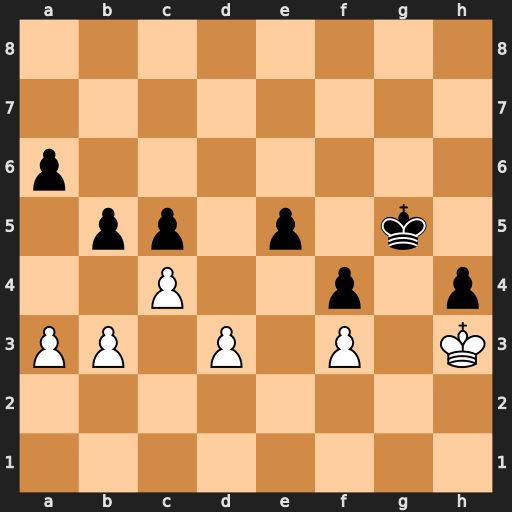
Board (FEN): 8/8/p7/1pp1p1k1/2P2p1p/PP1P1P1K/8/8
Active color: w
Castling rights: -
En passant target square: -
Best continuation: cxb5 axb5 a4 e4 fxe4 f3 e5 f2 Kg2 Kf5 a5 h3+ Kxf2